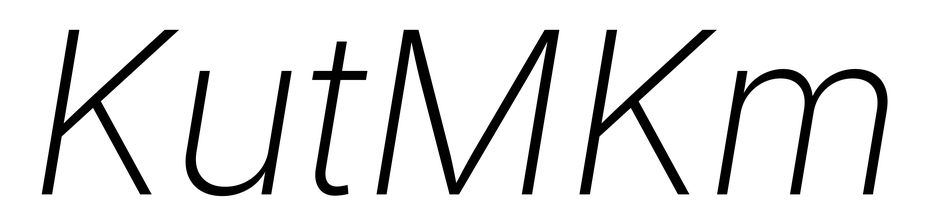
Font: Inter-Italic_ExtraLight_Italic